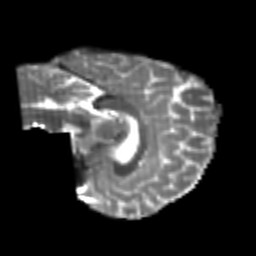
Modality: T2w
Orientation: sagittal
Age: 22
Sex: female
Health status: healthy
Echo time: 0.074 s